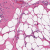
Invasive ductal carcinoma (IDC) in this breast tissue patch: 0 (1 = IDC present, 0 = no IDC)